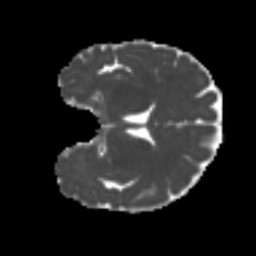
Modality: MD
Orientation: coronal
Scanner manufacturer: siemens
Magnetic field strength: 3 T
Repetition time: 4 s
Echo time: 0.0594 s